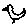
Label: bird